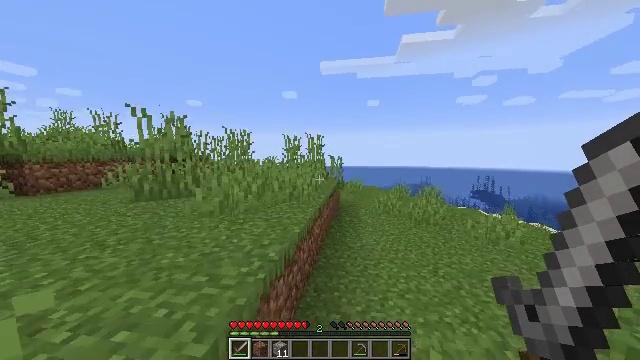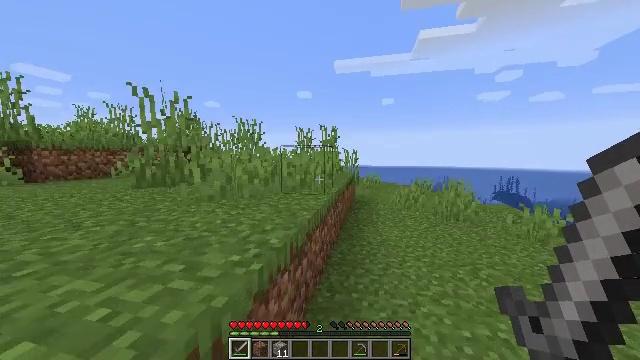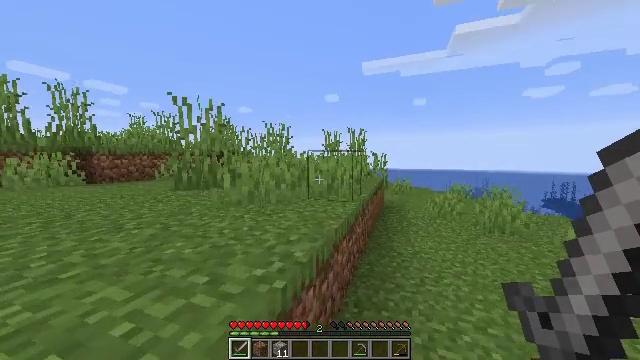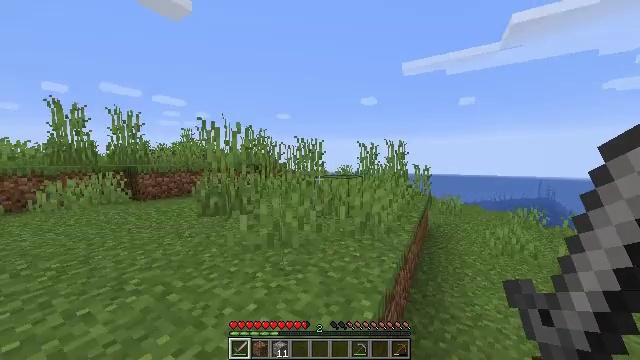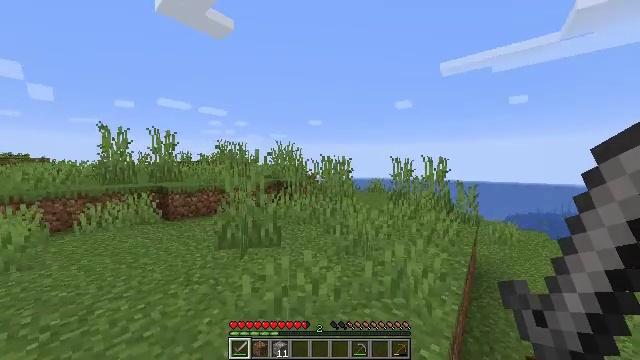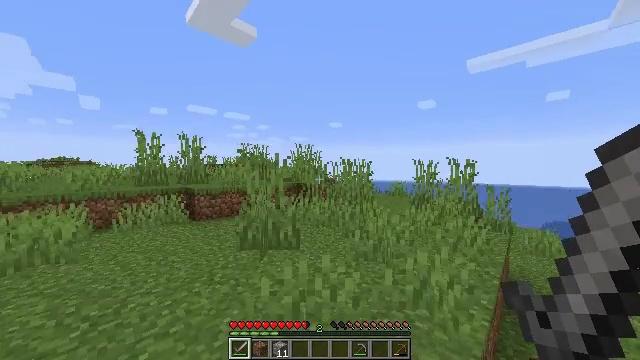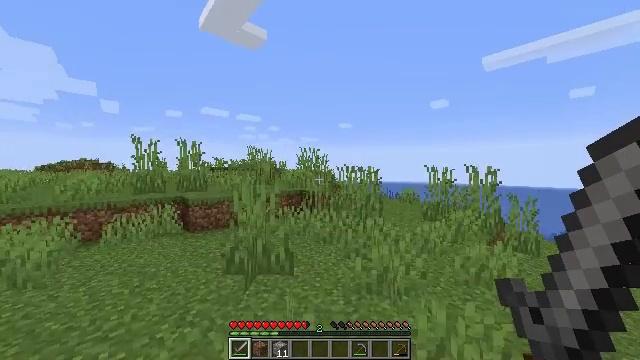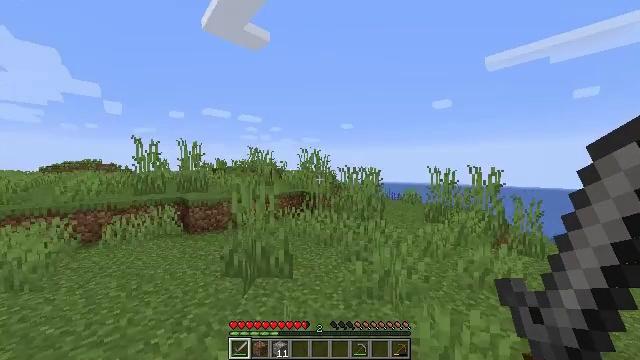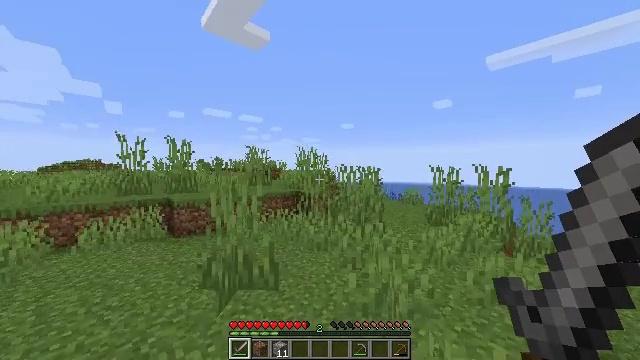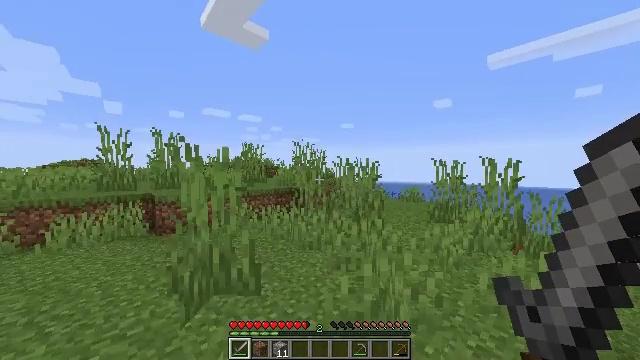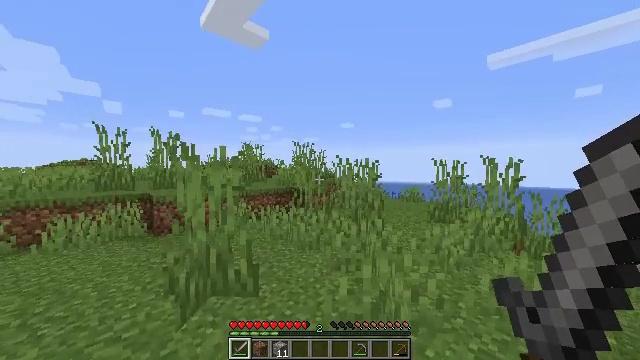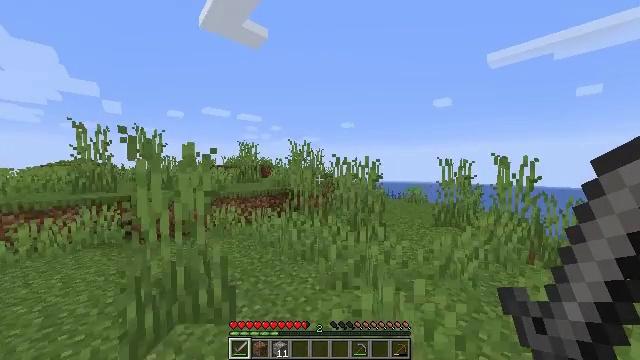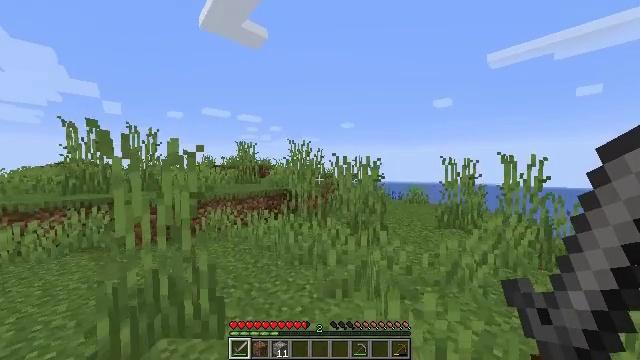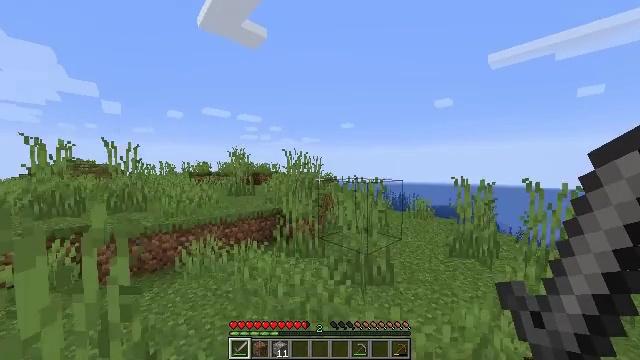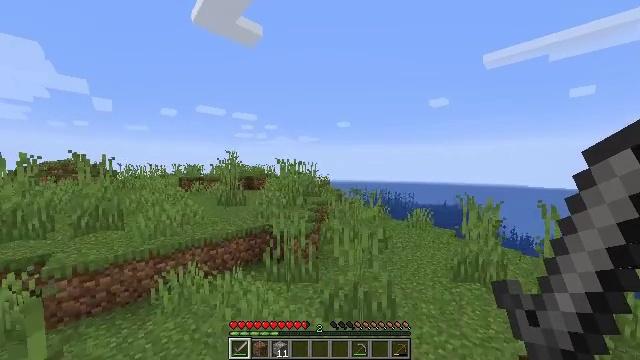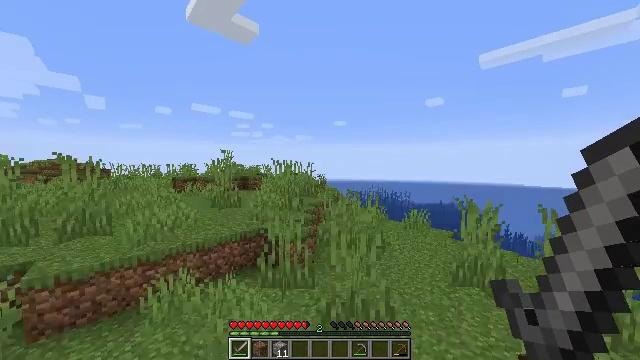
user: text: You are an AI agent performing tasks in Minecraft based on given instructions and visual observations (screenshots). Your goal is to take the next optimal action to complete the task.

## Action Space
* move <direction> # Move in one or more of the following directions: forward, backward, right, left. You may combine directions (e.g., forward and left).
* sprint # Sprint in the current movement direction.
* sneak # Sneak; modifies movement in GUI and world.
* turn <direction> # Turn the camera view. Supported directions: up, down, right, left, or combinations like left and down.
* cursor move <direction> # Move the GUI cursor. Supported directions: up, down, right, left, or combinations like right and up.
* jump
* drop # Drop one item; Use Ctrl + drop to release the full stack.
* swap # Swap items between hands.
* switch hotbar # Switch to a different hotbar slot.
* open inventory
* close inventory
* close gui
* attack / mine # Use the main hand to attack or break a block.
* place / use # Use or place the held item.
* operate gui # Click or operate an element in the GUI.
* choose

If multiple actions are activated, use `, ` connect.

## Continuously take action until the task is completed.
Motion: motion action
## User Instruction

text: Pick up the white bed by breaking it.
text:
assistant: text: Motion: move forward, turn left, jump
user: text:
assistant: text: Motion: move forward, turn left, jump
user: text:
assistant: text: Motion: move forward, turn left and up, jump
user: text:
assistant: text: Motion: move forward, turn left and up, jump
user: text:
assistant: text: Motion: move forward, turn left, jump
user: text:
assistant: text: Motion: move forward, turn left, jump
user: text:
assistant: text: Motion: move forward, jump
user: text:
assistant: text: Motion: move forward, jump
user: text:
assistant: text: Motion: move forward, jump
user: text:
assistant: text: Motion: move forward, jump
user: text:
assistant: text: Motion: move forward, jump
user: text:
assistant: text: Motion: move forward, jump
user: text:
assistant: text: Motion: move forward, jump
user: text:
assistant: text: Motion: move forward, turn right, jump
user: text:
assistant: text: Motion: move forward
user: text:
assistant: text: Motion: move forward
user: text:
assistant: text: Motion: move forward and move right
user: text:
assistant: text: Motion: move forward and move right
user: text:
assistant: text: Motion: move forward and move right
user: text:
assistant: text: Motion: move forward and move right
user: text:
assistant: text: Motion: move forward and move right
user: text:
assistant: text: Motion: move forward and move right
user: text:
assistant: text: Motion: move forward and move right
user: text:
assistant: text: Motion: move forward and move right
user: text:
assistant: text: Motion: move forward and move right
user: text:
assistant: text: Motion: move forward and move right
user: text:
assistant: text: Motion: move forward and move right
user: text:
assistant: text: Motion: move forward and move right
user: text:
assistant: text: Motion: move forward and move right
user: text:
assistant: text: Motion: move forward and move right